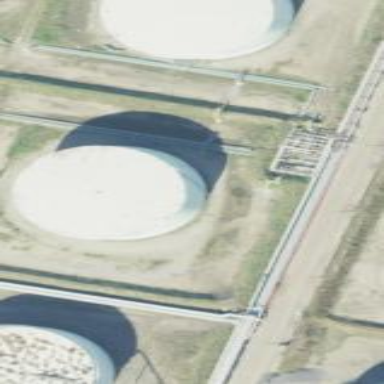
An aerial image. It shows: Storage tank created as man-made structure.